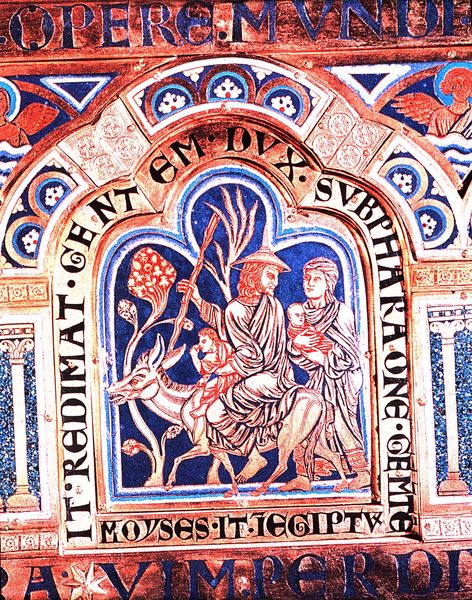
Titel: Klosterneuburger Altar
Künstler: Nikolaus von Verdun
Standort: Klosterneuburg, Augustinerchorherren-Stiftskirche Unserer Lieben Frau (EU - D)
Schlagwörter: baum, blau, flügel, mann, weiß, bäume, bunt, frau, hut, schwarz, säule, rot, tragen, bild, mantel, familie, kind, pflanze, pflanzen, esel, stock, engel, ritt, füße, schrift, bogen, stab, trage, verzierung, wandmalerei, metall, flucht, moses, stern, buchstaben, jesus, maria, email, josef, joseph, ägypten, latein, heilige familie, flucht nach ägypten, goldschmiede, dux, öatein, judenhut, muses, auszug nach ägypten, opere